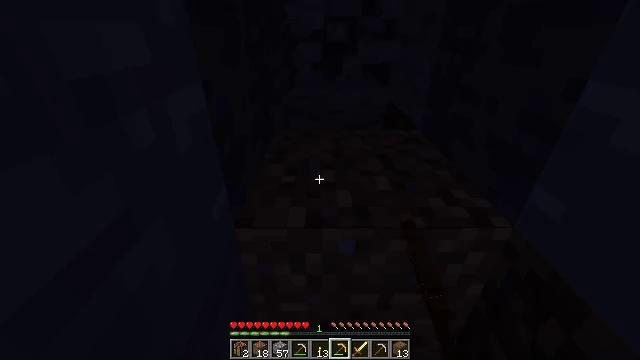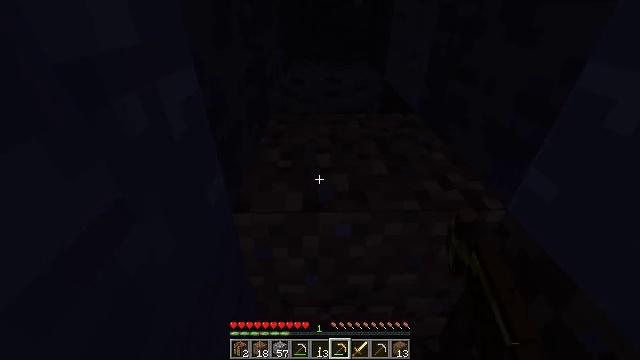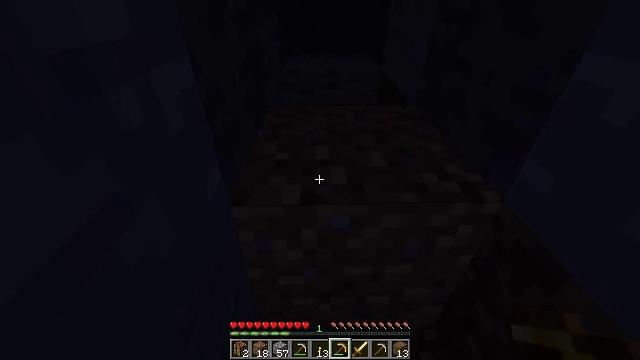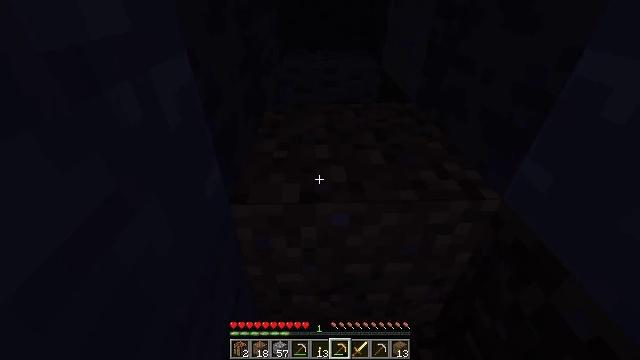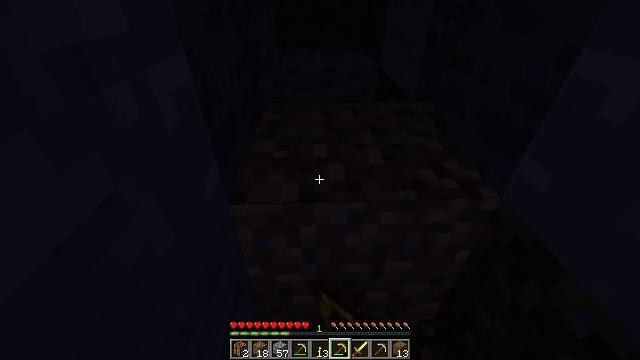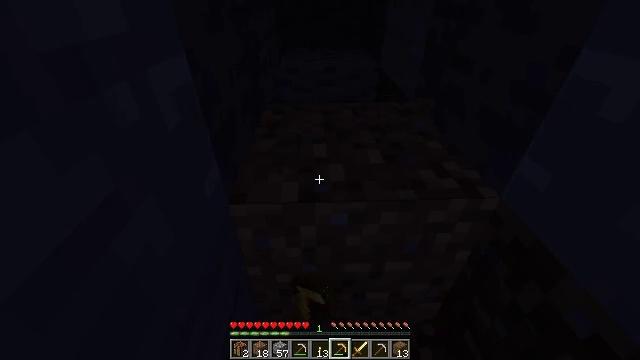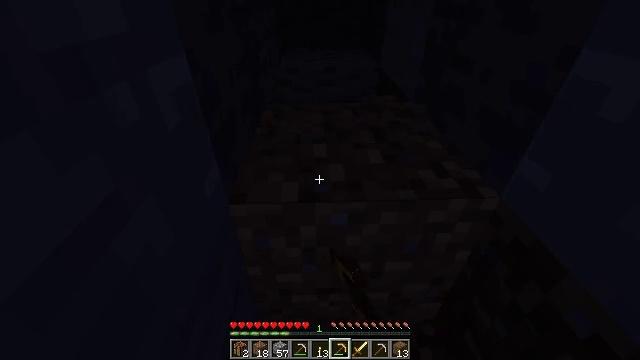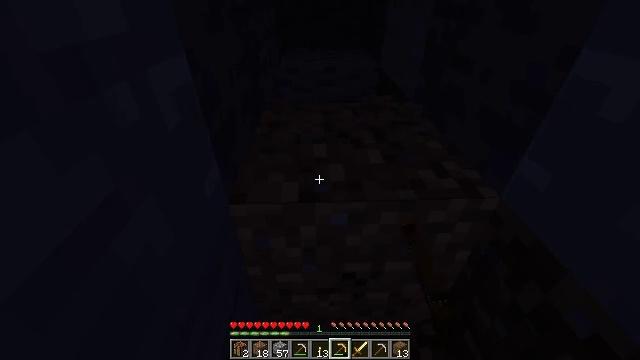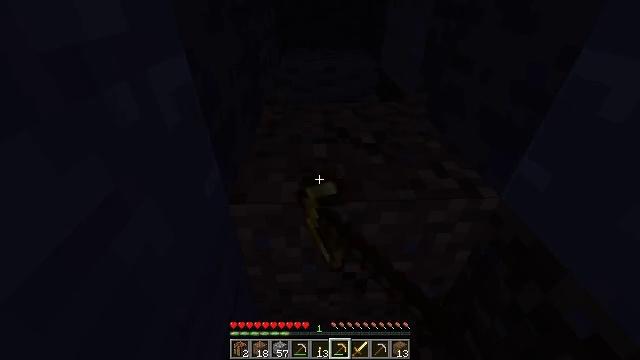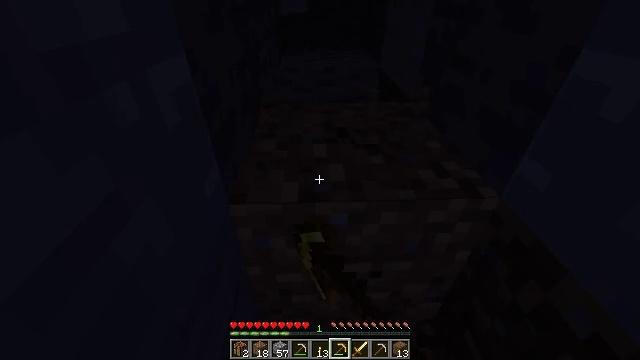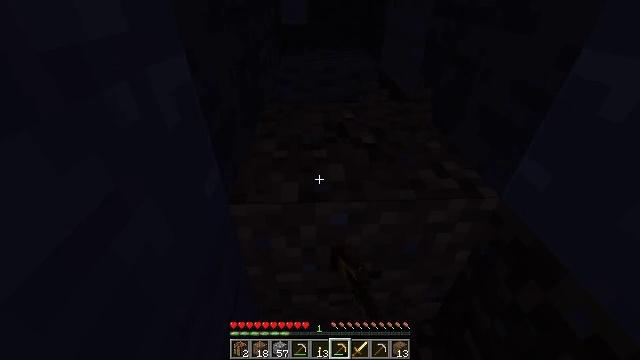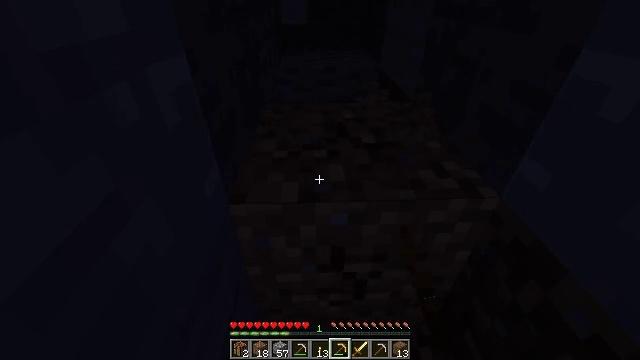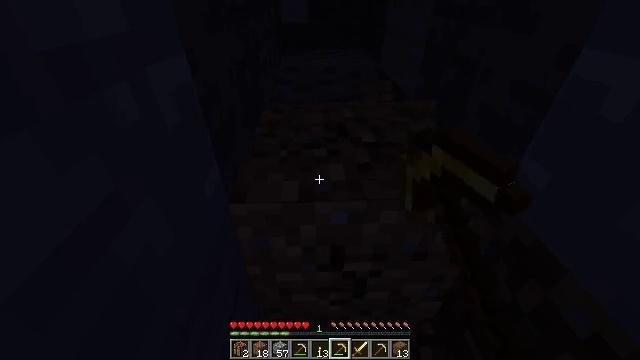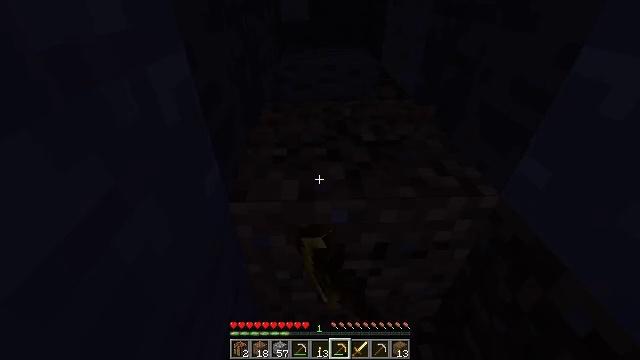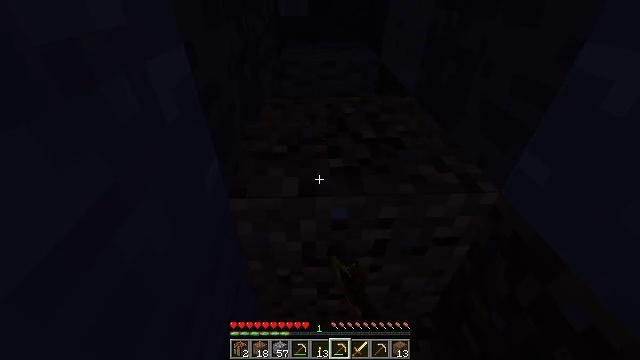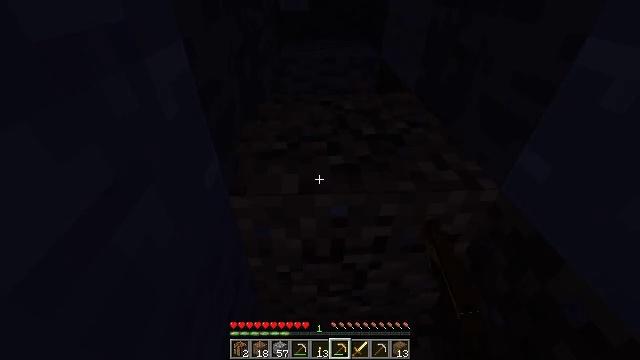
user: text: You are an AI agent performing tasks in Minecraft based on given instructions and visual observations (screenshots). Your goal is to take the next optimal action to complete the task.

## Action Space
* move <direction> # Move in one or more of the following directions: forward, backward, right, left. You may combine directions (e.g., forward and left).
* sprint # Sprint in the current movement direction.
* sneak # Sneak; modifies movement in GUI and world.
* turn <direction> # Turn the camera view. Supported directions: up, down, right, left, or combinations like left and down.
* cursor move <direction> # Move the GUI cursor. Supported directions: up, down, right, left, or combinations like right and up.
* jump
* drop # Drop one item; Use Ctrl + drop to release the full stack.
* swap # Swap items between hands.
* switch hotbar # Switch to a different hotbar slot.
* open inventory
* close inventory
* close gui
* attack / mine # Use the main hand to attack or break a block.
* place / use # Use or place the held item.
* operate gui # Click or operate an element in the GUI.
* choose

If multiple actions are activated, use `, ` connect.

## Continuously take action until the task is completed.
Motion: motion action
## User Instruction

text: Gather dirt.
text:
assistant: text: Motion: turn down
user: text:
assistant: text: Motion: turn down
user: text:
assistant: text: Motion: attack / mine
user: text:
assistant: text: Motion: attack / mine
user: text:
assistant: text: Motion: attack / mine
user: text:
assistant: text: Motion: attack / mine
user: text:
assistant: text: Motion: attack / mine
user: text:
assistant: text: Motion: attack / mine
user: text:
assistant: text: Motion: attack / mine
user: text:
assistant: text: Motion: attack / mine
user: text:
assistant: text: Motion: attack / mine
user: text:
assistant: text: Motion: attack / mine
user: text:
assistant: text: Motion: attack / mine
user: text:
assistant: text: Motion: attack / mine
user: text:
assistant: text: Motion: attack / mine
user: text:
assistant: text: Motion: attack / mine
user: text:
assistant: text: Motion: attack / mine
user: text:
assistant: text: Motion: attack / mine
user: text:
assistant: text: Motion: attack / mine
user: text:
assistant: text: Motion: attack / mine
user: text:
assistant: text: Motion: attack / mine
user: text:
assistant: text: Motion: attack / mine
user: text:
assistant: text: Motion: attack / mine
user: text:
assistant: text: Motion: attack / mine
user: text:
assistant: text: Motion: attack / mine
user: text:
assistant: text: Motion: attack / mine
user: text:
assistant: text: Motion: turn right
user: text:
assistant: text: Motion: turn right and down
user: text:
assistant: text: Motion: turn right and down
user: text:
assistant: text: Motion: turn right and down